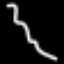
Label: squiggle